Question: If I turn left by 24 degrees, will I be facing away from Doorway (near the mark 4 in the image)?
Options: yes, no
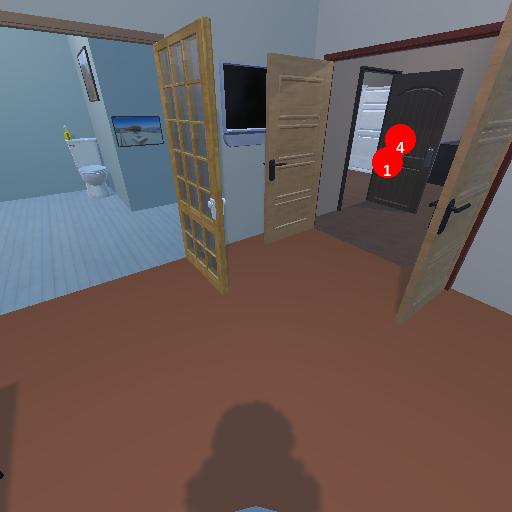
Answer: yes